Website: walmart
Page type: payment
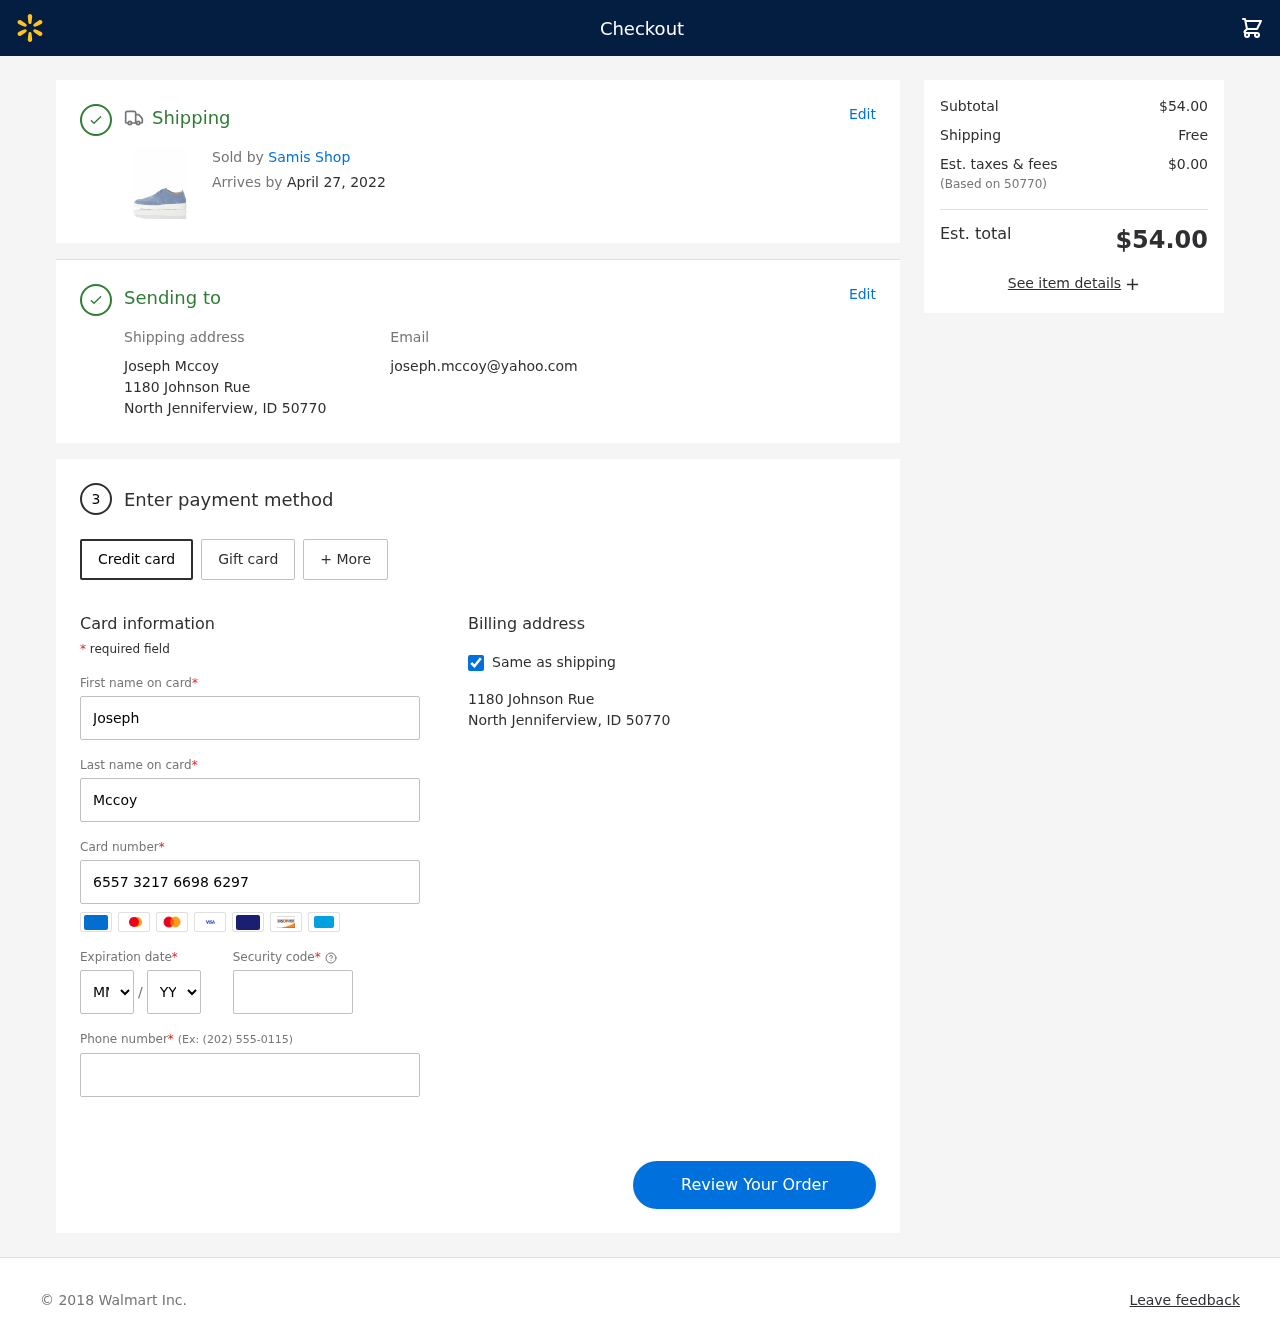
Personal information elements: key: PII_CARD_CVV
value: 742
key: PII_CARD_EXPIRY_MONTH
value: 11
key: PII_CARD_EXPIRY_YEAR
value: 27
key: PII_CARD_NUMBER
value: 6557 3217 6698 6297
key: PII_CITY_STATE_ZIP
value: North Jenniferview, ID 50770
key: PII_EMAIL
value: joseph.mccoy@yahoo.com
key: PII_FIRSTNAME
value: Joseph
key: PII_FULLNAME
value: Joseph Mccoy
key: PII_LASTNAME
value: Mccoy
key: PII_PHONE
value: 2615184831
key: PII_POSTCODE
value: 50770
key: PII_STREET
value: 1180 Johnson Rue
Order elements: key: ORDER_DELIVERY_DATE
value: April 27, 2022
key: ORDER_SUBTOTAL
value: $54.00
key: ORDER_SHIPPING_COST
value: Free
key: ORDER_TAX
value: $0.00
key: ORDER_TOTAL
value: $54.00